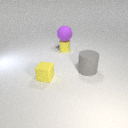
small yellow rubber cylinder behind large gray rubber cylinder